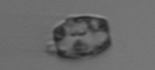
Label: Thalassiosira